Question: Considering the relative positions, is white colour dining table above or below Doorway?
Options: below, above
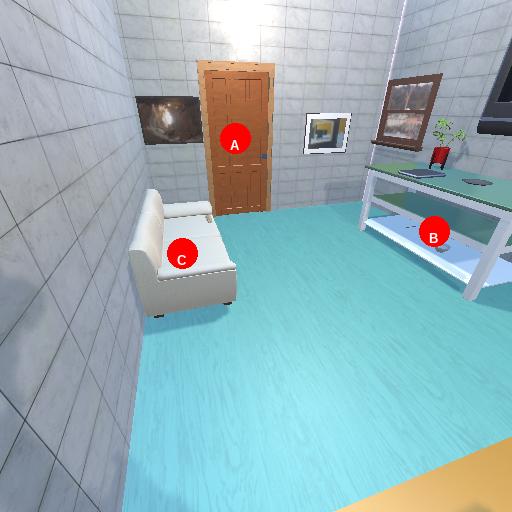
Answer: below